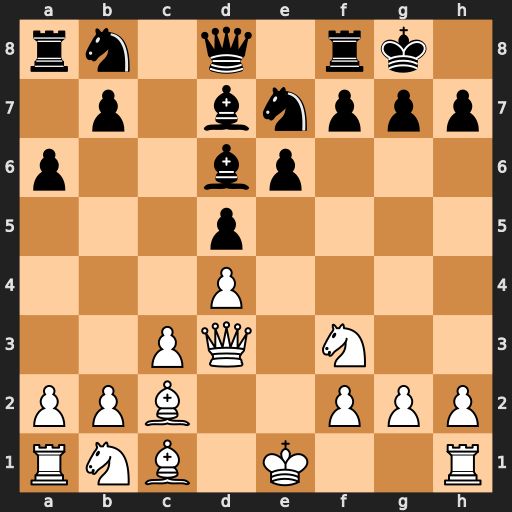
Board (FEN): rn1q1rk1/1p1bnppp/p2bp3/3p4/3P4/2PQ1N2/PPB2PPP/RNB1K2R
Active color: w
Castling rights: KQ
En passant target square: -
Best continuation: Qxh7#